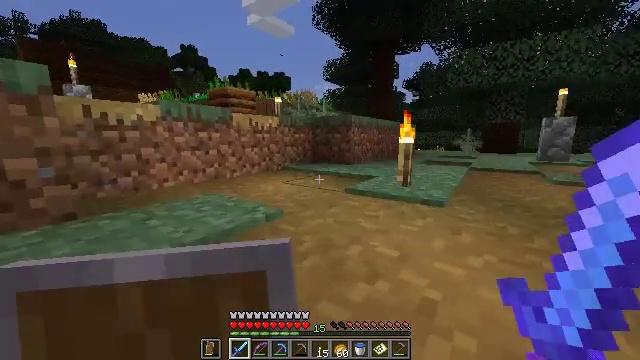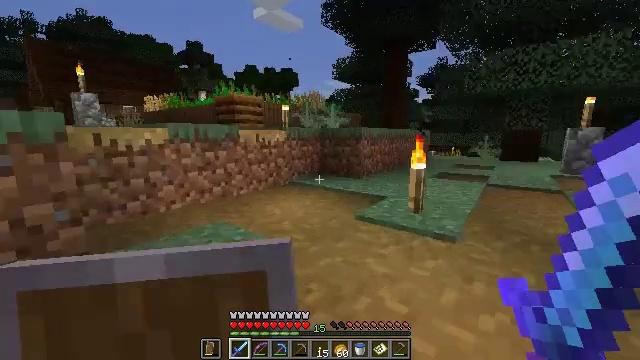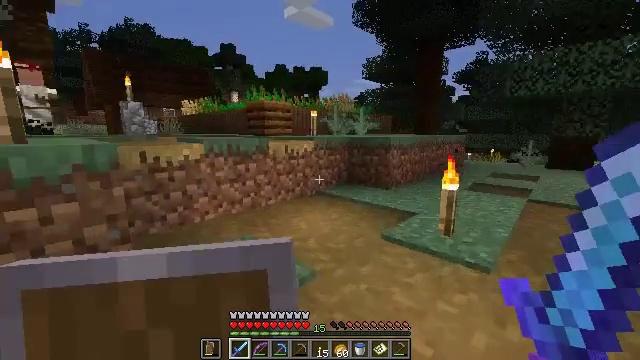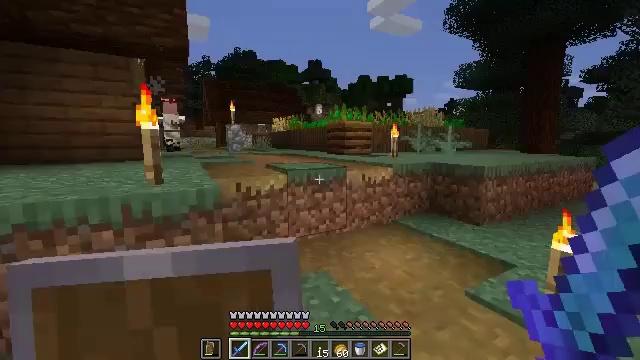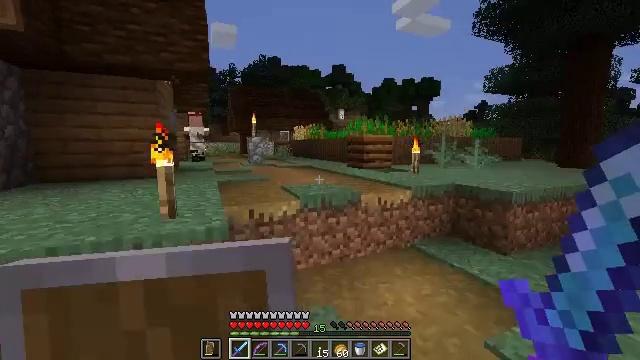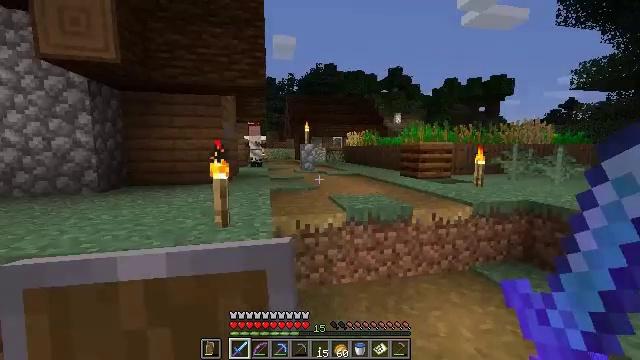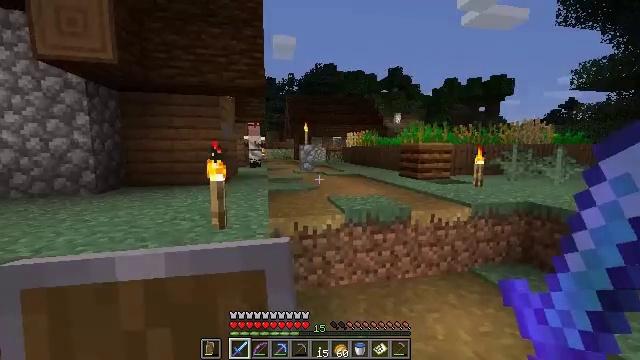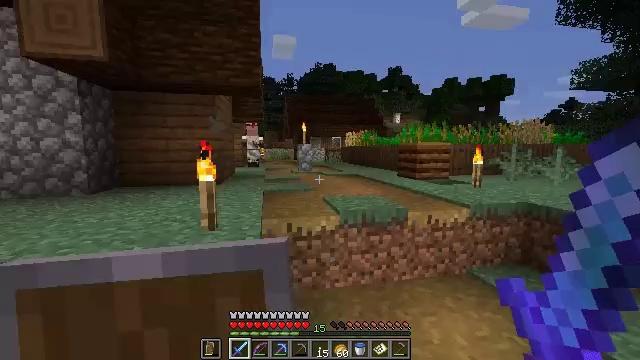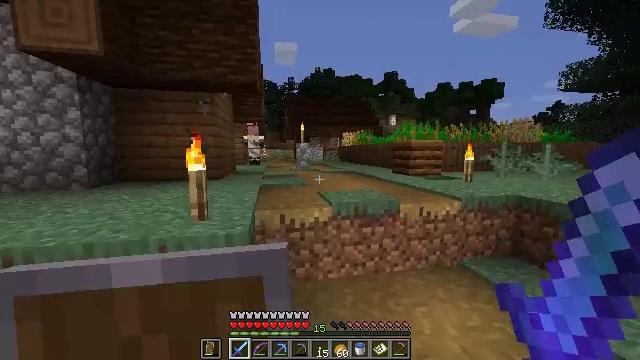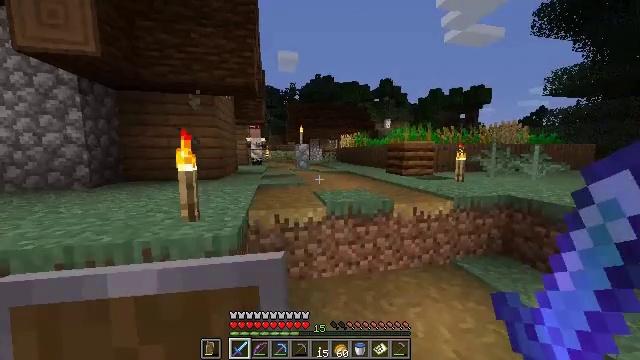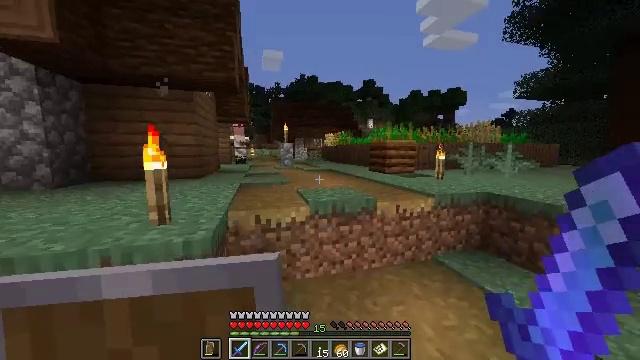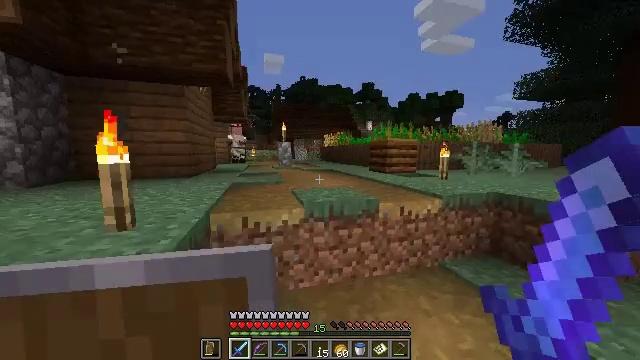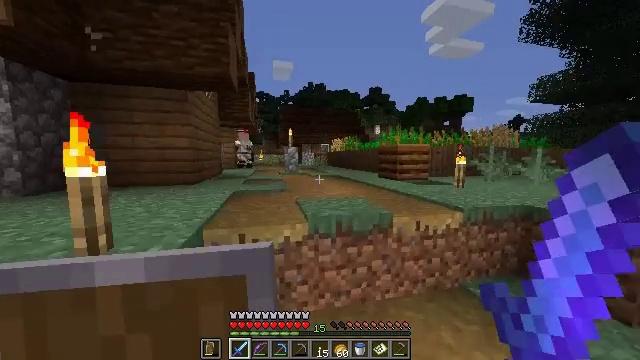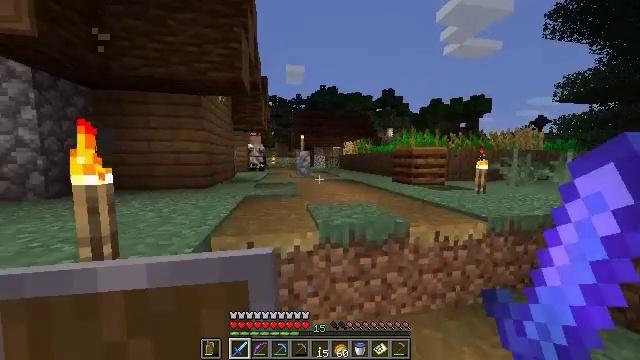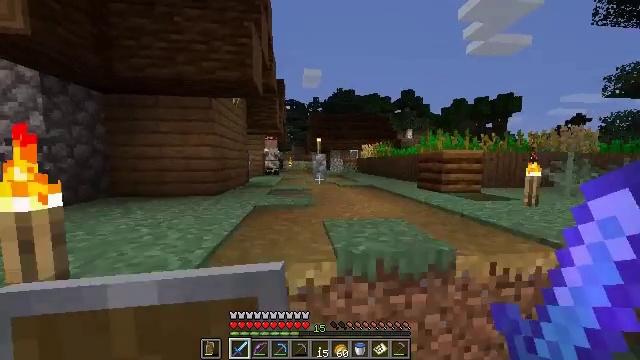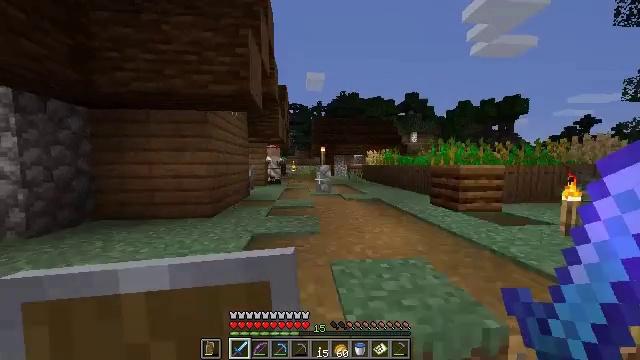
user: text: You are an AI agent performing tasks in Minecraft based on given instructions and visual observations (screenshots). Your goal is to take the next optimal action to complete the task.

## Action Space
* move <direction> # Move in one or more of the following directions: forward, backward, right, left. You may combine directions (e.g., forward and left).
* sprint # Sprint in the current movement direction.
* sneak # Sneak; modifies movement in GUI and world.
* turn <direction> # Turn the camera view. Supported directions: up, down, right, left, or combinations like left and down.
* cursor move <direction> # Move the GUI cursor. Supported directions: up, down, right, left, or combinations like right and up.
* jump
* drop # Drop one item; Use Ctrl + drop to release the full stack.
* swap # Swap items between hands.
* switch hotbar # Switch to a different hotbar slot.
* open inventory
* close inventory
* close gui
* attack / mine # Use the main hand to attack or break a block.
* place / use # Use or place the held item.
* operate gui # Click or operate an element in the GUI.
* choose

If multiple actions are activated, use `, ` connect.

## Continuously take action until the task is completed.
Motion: motion action
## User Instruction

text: Break the mature wheat plants.
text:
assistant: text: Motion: move forward, turn left, jump
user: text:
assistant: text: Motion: move forward, turn left, jump
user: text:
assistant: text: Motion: move forward, turn left and up, jump
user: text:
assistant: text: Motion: move forward, turn left, jump
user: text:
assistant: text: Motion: move forward, turn left and up
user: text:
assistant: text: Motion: move forward
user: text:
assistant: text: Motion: move forward, sprint
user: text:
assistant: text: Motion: move forward, sprint
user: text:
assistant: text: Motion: move forward
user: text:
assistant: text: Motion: move forward, turn right
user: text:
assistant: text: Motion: move forward
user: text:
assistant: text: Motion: move forward, turn left and up
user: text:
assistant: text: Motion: move forward, turn left
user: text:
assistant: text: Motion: move forward, turn left
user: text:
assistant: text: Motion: move forward, jump
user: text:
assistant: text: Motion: move forward, jump
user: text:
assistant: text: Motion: move forward, jump
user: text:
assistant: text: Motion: move forward
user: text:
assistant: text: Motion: move forward
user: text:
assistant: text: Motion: move forward
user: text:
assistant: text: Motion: move forward
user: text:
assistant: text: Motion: move forward
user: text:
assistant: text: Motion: move forward
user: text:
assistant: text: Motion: move forward
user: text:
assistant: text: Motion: move forward, turn left
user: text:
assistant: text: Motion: move forward, turn left
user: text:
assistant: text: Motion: move forward
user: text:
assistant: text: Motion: move forward
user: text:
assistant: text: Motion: move forward
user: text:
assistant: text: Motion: move forward